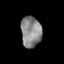
Tissue: prostate
Cell type: T cells
Senescence score: 0.3407
Nuclear area (px): 612
Mean DAPI intensity: 136.822